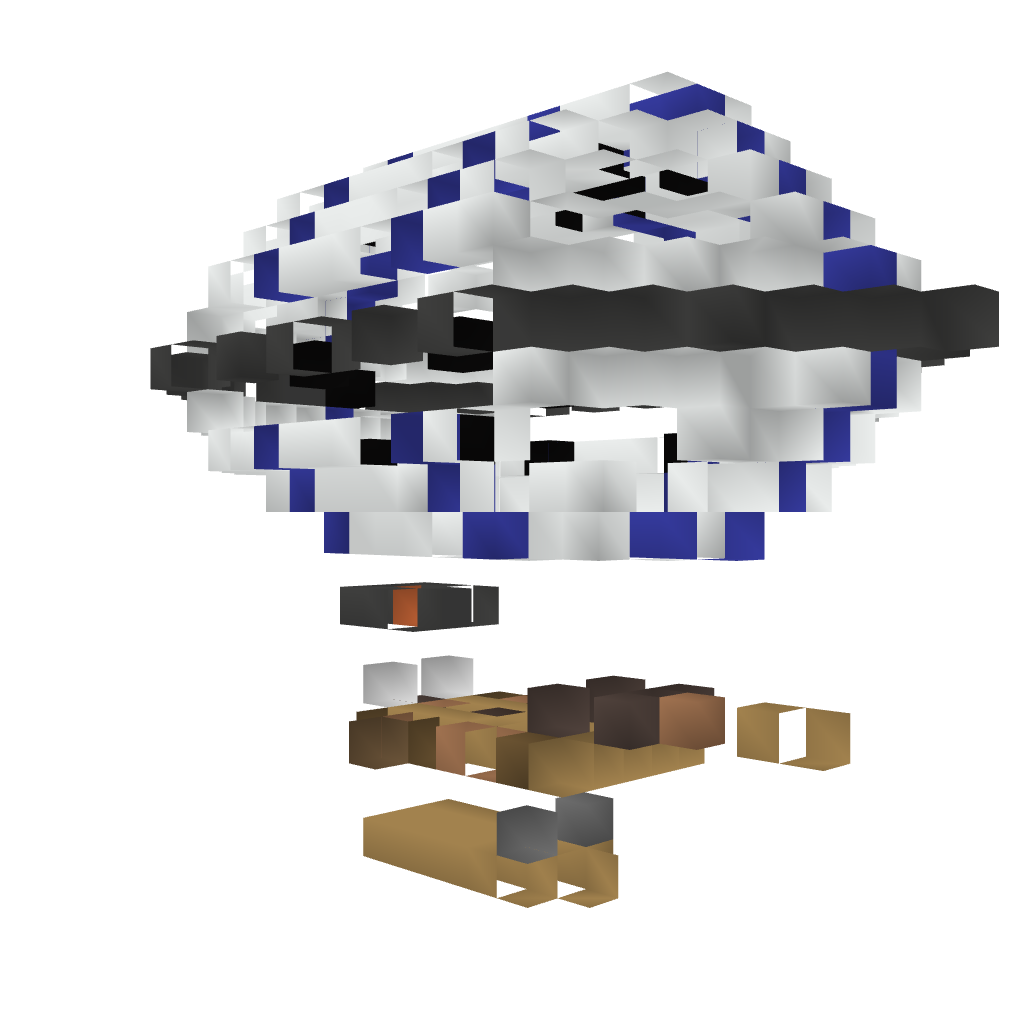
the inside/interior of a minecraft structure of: Small airship